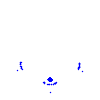
Particle: electron